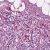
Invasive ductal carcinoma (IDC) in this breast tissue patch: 1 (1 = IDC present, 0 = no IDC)